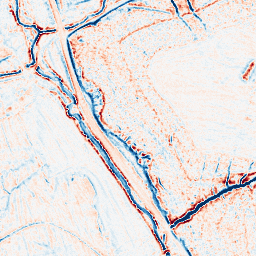
Category: edge_preserving
Decomposition family: bilateral
Decomposition parameters: d: 9
sigma_color: 50
sigma_space: 100
Upsampling method: sinc_blackman
Upsampling parameters: scale: 4
kernel_size: 16
Upsampling scale: 4